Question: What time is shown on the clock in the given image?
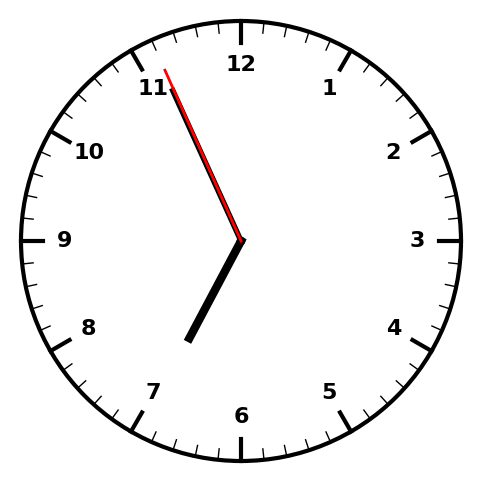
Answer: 06:55:56